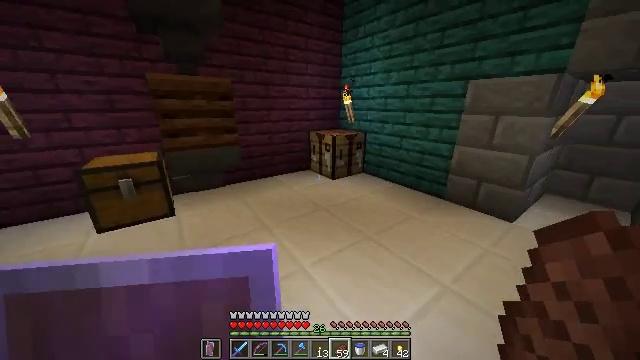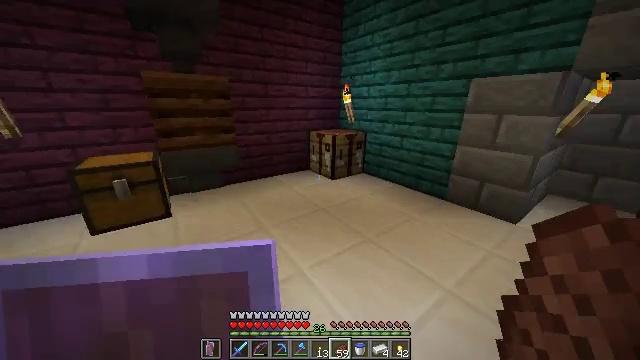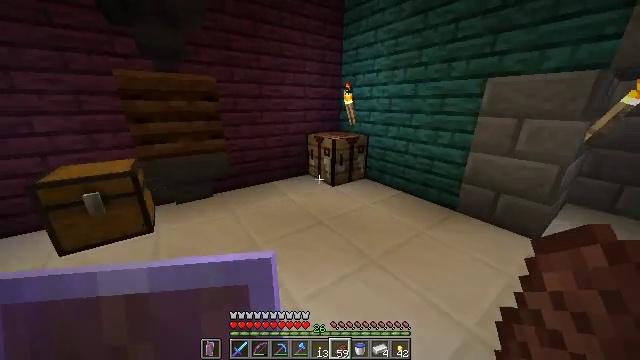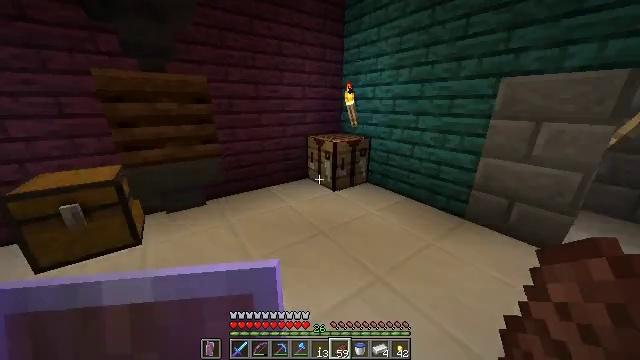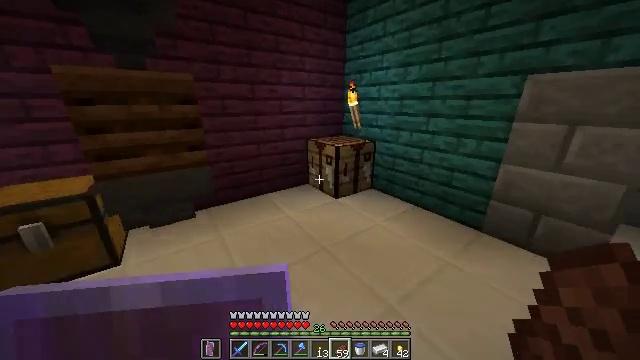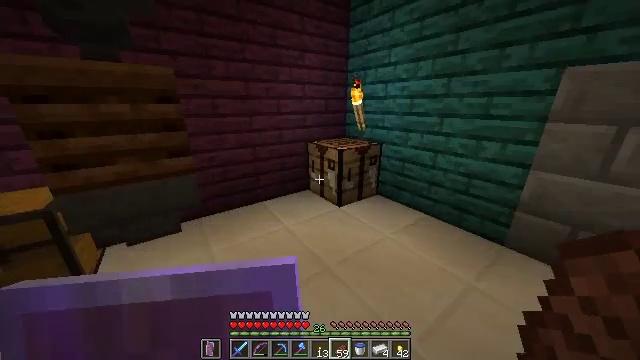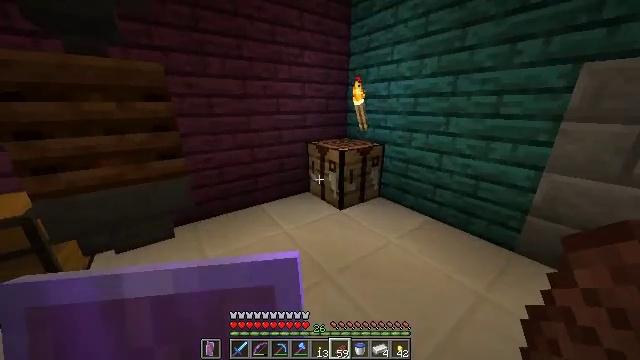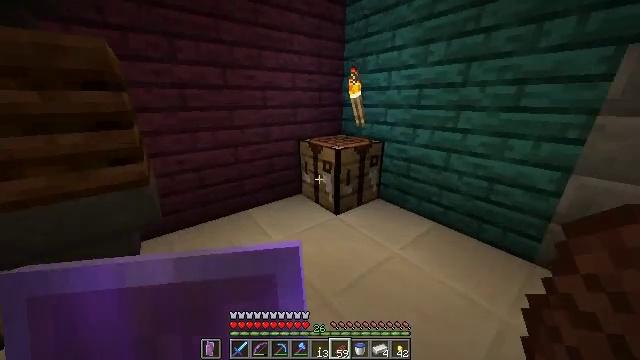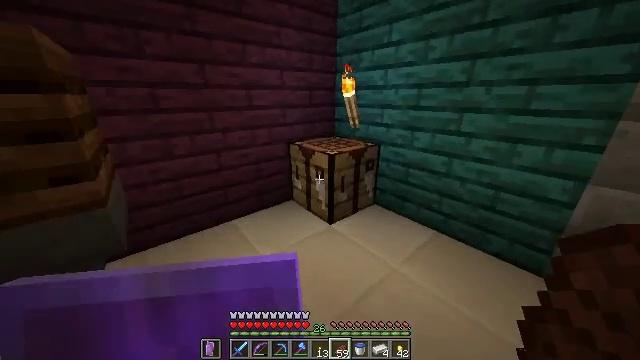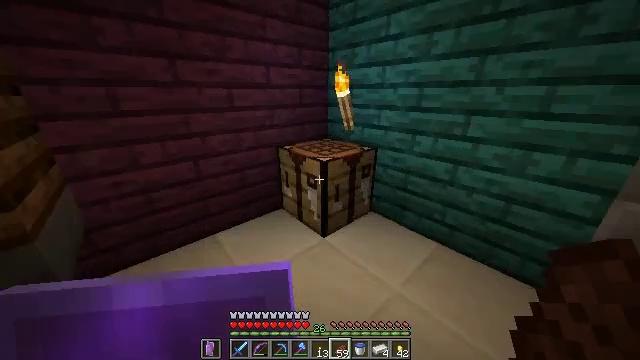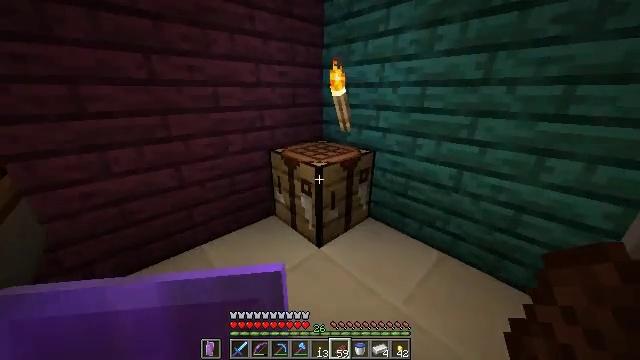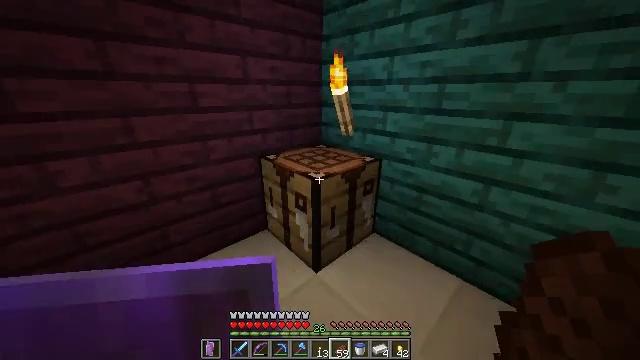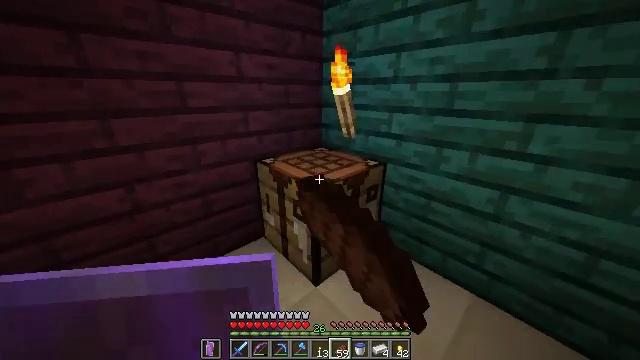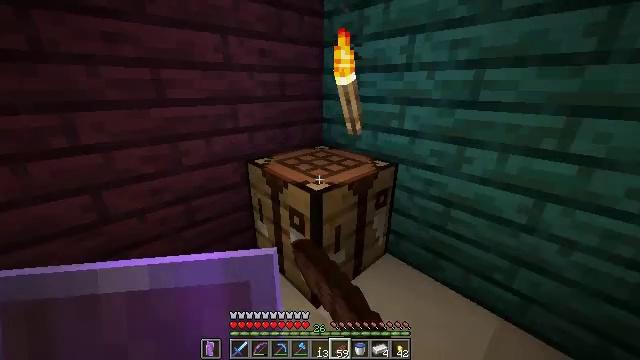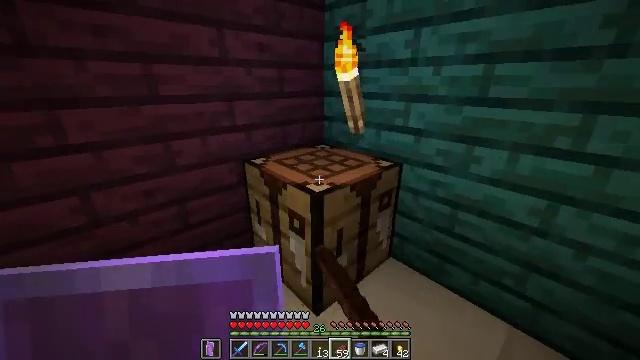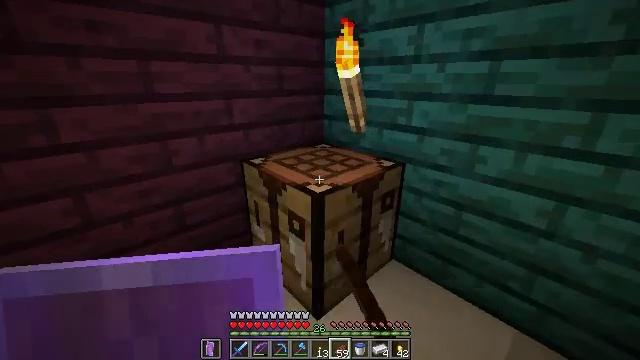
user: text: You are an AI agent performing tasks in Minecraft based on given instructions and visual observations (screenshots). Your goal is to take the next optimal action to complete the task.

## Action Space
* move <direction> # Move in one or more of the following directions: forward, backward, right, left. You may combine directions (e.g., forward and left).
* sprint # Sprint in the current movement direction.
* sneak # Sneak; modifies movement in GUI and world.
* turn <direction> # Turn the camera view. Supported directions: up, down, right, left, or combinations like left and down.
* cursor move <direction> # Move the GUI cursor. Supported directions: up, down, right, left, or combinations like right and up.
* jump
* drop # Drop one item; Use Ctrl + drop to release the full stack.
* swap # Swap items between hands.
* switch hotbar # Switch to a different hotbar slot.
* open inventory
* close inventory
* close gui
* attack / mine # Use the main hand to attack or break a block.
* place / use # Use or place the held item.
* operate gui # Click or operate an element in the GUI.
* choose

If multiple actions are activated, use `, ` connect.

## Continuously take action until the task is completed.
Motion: motion action
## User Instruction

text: Make a glistering melon slice with a crafting table.
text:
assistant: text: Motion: move forward
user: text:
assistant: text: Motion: move forward
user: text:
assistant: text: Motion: move forward
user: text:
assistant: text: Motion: move forward
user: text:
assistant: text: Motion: move forward
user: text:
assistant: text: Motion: move forward
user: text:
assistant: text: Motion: move forward, turn right and down
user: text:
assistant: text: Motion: move forward, turn right
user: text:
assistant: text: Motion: move forward, turn right
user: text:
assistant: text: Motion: move forward, turn right
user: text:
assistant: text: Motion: move forward, use / place
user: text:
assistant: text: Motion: use / place
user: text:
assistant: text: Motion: use / place
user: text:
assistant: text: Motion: no_op
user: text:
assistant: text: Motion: no_op
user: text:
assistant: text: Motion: open gui
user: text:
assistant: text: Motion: no_op
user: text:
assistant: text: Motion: no_op
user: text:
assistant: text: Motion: no_op
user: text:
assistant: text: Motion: cursor move left and up
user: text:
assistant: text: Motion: cursor move left and down
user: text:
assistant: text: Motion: sneak, cursor move left and down
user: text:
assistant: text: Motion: sneak, cursor move left and down
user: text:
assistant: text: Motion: sneak, cursor move left and down
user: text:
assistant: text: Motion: operate gui
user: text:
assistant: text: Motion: operate gui
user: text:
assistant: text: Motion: no_op
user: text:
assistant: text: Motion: no_op
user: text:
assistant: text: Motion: cursor move right and up
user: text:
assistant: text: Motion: sneak, cursor move right and up